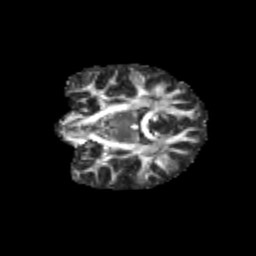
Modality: FA
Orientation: coronal
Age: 11
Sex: female
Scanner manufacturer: siemens
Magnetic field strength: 3 T
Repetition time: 3.8 s
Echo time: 0.07 s